Question: I have a canvas but by some reason this don't fill all the screen. A white border appears in the screen. I need that black canvas background fill all the screen.

How can i solve this?
This is my actual code:
'''
package com.simmaro.pruebas_canvas_2;
import android.support.v7.app.ActionBarActivity;
import android.content.Context;
import android.content.res.Resources;
import android.graphics.Bitmap;
import android.graphics.BitmapFactory;
import android.graphics.Canvas;
import android.graphics.Color;
import android.graphics.Paint;
import android.graphics.drawable.Drawable;
import android.os.Bundle;
import android.view.View;
import android.widget.RelativeLayout;
public class MainActivity extends ActionBarActivity {
@Override
protected void onCreate(Bundle savedInstanceState) {
super.onCreate(savedInstanceState);
setContentView(R.layout.activity_main);
//Duda resuelta en http://stackoverflow.com/questions/27250143/how-to-insert-an-image-with-canvas/27251423#27251423
RelativeLayout layout1 = (RelativeLayout) findViewById(R.id.layout1);
Lienzo image = new Lienzo(this);
//Finalmente se anade el Lienzo al layout
layout1.addView(image);
}
}
//Modo 2
class Lienzo extends View {
private Drawable theimage;
public Lienzo(Context context) {
super(context);
}
protected void onDraw(Canvas canvas) {
//Width
int ancho=canvas.getWidth();
//Height
int alto=canvas.getHeight();
//Canvas background color
canvas.drawRGB(0, 0, 0);
Bitmap bmp=BitmapFactory.decodeResource(getResources(),R.drawable.ic_launcher);
canvas.drawBitmap(bmp,(ancho-48)/2,(alto-48)/2,null);
}
}
'''
Edit: This is the layout.
'''
<RelativeLayout xmlns:android="http://schemas.android.com/apk/res/android"
xmlns:tools="http://schemas.android.com/tools"
android:id="@+id/layout1"
android:layout_width="match_parent"
android:layout_height="match_parent"
android:paddingBottom="@dimen/activity_vertical_margin"
android:paddingLeft="@dimen/activity_horizontal_margin"
android:paddingRight="@dimen/activity_horizontal_margin"
android:paddingTop="@dimen/activity_vertical_margin"
tools:context="com.simmaro.pruebas_canvas_2.MainActivity" >
</RelativeLayout>
'''
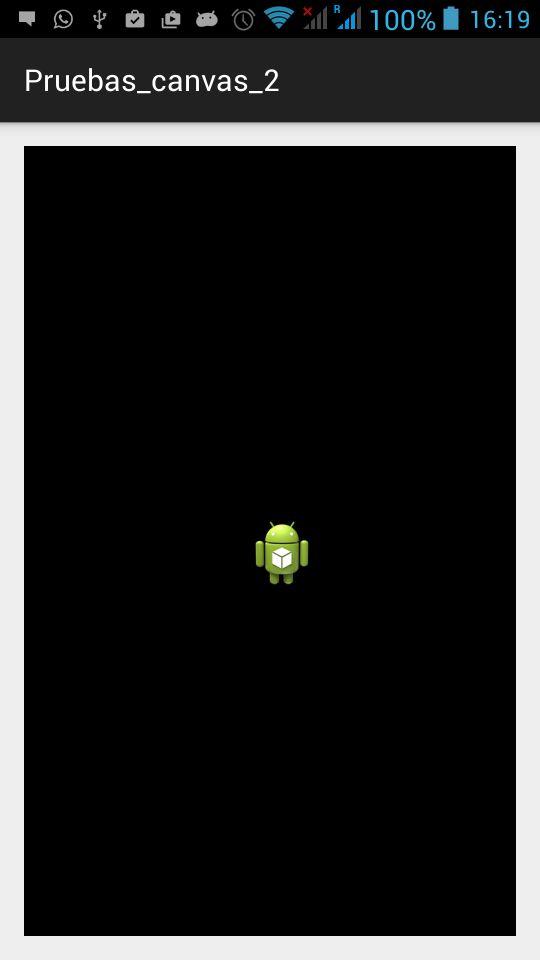
Answer: Modify the layout as below:
The issues is due to paddings it is not filling totally
'''
<RelativeLayout xmlns:android="http://schemas.android.com/apk/res/android"
xmlns:tools="http://schemas.android.com/tools"
android:id="@+id/layout1"
android:layout_width="match_parent"
android:layout_height="match_parent"
tools:context="com.simmaro.pruebas_canvas_2.MainActivity" >
</RelativeLayout>
'''